Question: I have a problem. I use the code to achieve a layout like the image showing, but on some phones, the part A is not long as part B.
below is code and screen capture image.
How to solve this problem?
'''
<FrameLayout xmlns:android="http://schemas.android.com/apk/res/android"
xmlns:tools="http://schemas.android.com/tools"
android:layout_width="match_parent"
android:layout_height="match_parent"
android:layout_gravity="top|left"
android:orientation="vertical" >
<FrameLayout
android:id="@+id/fragment_container"
android:layout_width="match_parent"
android:layout_height="match_parent"
android:layout_marginBottom="@dimen/tab_padding_bottom"
android:background="@color/frame_bg"
android:layout_gravity="top|left" >
</FrameLayout>
<RelativeLayout
android:layout_width="match_parent"
android:layout_height="@dimen/tab_padding_bottom"
android:background="@drawable/tabbar_bg"
android:layout_gravity="bottom"
>
<RadioGroup
android:id="@+id/main_tab_group"
android:layout_width="match_parent"
android:layout_height="wrap_content"
android:paddingBottom="5dp"
android:orientation="horizontal" >
<RadioButton
android:id="@+id/tab_message"
style="@style/tab_button_bottom"
android:layout_width="match_parent"
android:layout_height="match_parent"
android:layout_weight="1"
android:drawableTop="@drawable/message_tab_selector"
android:text="@string/tab_message"
android:shadowDy="1"
android:shadowColor="#ffffff"
/>
<RadioButton
android:id="@+id/tab_contact"
style="@style/tab_button_bottom"
android:layout_width="match_parent"
android:layout_height="match_parent"
android:layout_weight="1"
android:drawableTop="@drawable/friend_tab_selector"
android:text="@string/tab_contact"
android:shadowDy="1"
android:shadowColor="#ffffff"
/>
<RadioButton
android:id="@+id/tab_find"
style="@style/tab_button_bottom"
android:layout_width="match_parent"
android:layout_height="match_parent"
android:layout_weight="1"
android:drawableTop="@drawable/find_tab_selector"
android:text="@string/tab_find"
android:shadowDy="1"
android:shadowColor="#ffffff"
/>
</RadioGroup>
<TextView
android:id="@+id/unread_num_text"
android:layout_width="wrap_content"
android:layout_height="wrap_content"
android:layout_marginLeft="62dp"
android:layout_marginTop="7dp"
android:background="@drawable/unread_count"
android:gravity="center"
android:textColor="#ffffffff"
android:textSize="12sp"
android:visibility="visible"
android:paddingLeft="6dp"
android:paddingRight="6dp"/>
</RelativeLayout>
</FrameLayout>
'''

Hi, I have a problem. I use the code to achieve a layout like the image showing, but on some phones, the part A is not long as part B.
below is code and screen capture image.
How to solve this problem?
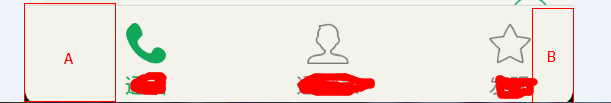
Answer: Check this below XML, just for the reference. You need to change somethings like ImageButton to Button etc, but it will solve your problem.
'''
<LinearLayout xmlns:android="http://schemas.android.com/apk/res/android"
android:layout_width="match_parent"
android:layout_height="match_parent"
android:orientation="vertical" >
<LinearLayout
android:layout_width="fill_parent"
android:layout_height="60dp"
android:background="#ffff" >
<LinearLayout
android:layout_width="match_parent"
android:layout_height="60dp" >
<LinearLayout
android:layout_width="0dp"
android:layout_height="match_parent"
android:layout_weight="1"
android:gravity="center" >
<ImageButton
android:id="@+id/image_agenda"
android:layout_width="wrap_content"
android:layout_height="wrap_content"
android:adjustViewBounds="true"
android:src="@drawable/ic_launcher" />
</LinearLayout>
<LinearLayout
android:layout_width="0dp"
android:layout_height="match_parent"
android:layout_weight="1"
android:gravity="center" >
<ImageButton
android:id="@+id/image_month"
android:layout_width="wrap_content"
android:layout_height="wrap_content"
android:adjustViewBounds="true"
android:src="@drawable/ic_launcher" />
</LinearLayout>
<LinearLayout
android:layout_width="0dp"
android:layout_height="match_parent"
android:layout_weight="1"
android:gravity="center" >
<ImageButton
android:id="@+id/image_day"
android:layout_width="wrap_content"
android:layout_height="wrap_content"
android:adjustViewBounds="true"
android:src="@drawable/ic_launcher" />
</LinearLayout>
</LinearLayout>
</LinearLayout>
'''